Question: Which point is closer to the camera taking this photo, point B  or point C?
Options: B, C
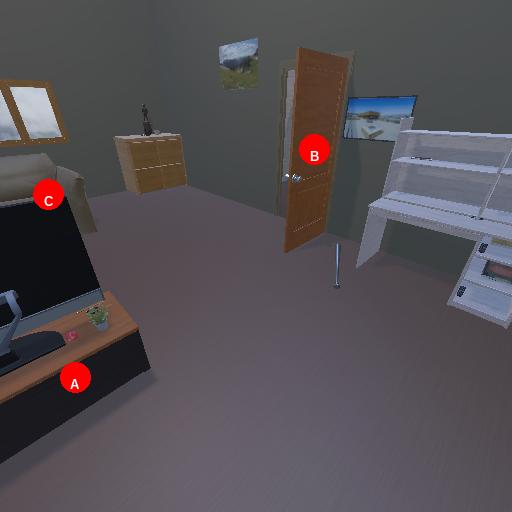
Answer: B